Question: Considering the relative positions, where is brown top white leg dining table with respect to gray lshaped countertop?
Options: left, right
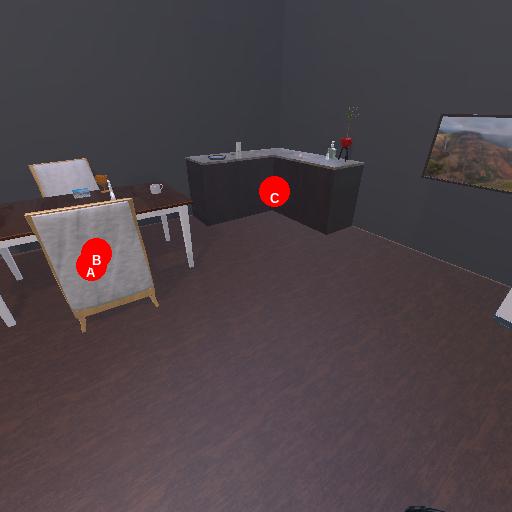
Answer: left